Question:
I am having one message box in which I am having one div with some text.
I am passing "1 am khushbu/n happy new year". It is not considering /n as command. ..It is taking it as text.
I want that if I write:
'''
"hello
I
am
"
'''
It should be printed in next line.
used also.
I am using this style :
'''
<div id="Stage_Scrolls_MessageBox_message_box_Text"
class="Stage_Scrolls_MessageBox_message_box_Text_id"
style="position: absolute;
margin: 0px;
left: 12.61%;
top: 23.18%;
width: 165px;
height: 157px;
right: auto;
bottom: auto;
font-family: abel;
font-size: 21px;
font-weight: 400;
color: rgb(166, 33, 36);
text-decoration: none;
font-style: normal;
word-wrap: break-word;
text-align: center;
-webkit-tap-highlight-color: rgba(0, 0, 0, 0);
-webkit-transform: translateZ(0px);
line-height: 25px;
letter-spacing: 0px;">
During this Season may the joy and love of &lt;/br&gt; Christmas be yours.
</div>
'''
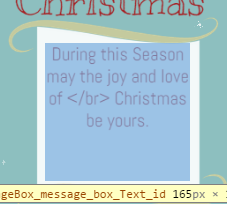
Answer: Check This: <URL>
please replace '&lt;/br&gt;' with '<br/>'
'''
<p id="Stage_Scrolls_MessageBox_message_box_Text" class="Stage_Scrolls_MessageBox_message_box_Text_id" style="position: absolute; margin: 0px; left: 12.61%; top: 23.18%; width: 165px; height: 157px; right: auto; bottom: auto; font-family: abel; font-size: 21px; font-weight: 400; color: rgb(166, 33, 36); text-decoration: none; font-style: normal; word-wrap: break-word; text-align: center; -webkit-tap-highlight-color: rgba(0, 0, 0, 0); -webkit-transform: translateZ(0px); line-height: 25px; letter-spacing: 0px;">During this Season may the joy and love of <br/> Christmas be yours.</p>
'''